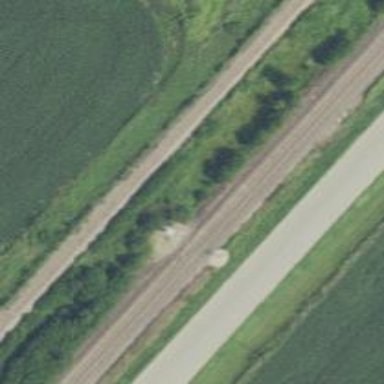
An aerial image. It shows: Railway track.